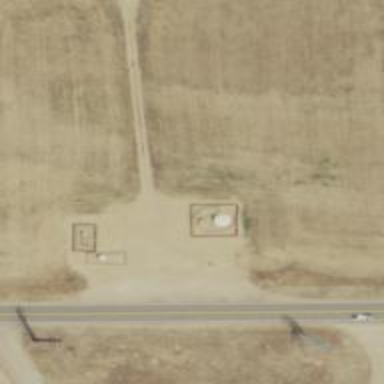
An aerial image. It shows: Storage tank that is man-made.